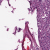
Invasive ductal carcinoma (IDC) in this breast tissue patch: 1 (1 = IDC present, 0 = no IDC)